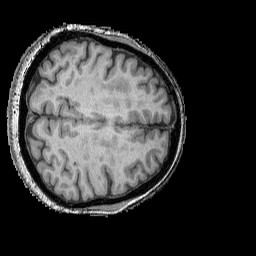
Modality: T1w
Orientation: axial
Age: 62
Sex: female
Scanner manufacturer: siemens
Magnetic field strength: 3 T
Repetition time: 2.25 s
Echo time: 0.00411 s